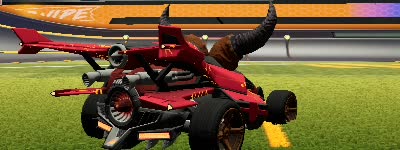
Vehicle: aftershock